Aerial crown-view tile of a tropical tree (Barro Colorado Island, Panama), acquired 20241014:
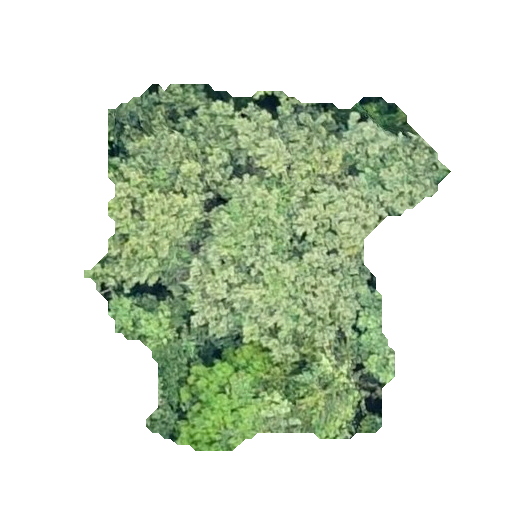
Species: Apeiba tibourbou
GBIF accepted scientific name: Apeiba tibourbou
Crown area: 143.724 m²